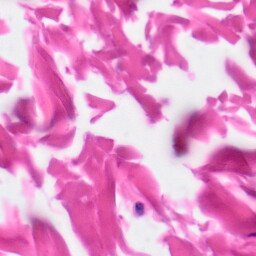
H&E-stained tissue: Skin